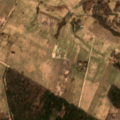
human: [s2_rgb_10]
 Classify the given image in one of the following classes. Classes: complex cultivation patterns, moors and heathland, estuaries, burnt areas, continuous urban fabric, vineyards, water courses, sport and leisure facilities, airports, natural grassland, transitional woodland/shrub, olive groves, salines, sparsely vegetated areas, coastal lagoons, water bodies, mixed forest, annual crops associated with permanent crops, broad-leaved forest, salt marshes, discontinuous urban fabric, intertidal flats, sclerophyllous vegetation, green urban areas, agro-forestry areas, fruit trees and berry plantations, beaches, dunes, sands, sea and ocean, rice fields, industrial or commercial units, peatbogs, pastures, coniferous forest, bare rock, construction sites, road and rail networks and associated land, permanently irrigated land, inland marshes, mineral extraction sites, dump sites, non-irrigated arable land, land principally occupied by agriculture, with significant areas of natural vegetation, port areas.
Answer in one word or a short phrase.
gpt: non-irrigated arable land, pastures, complex cultivation patterns, broad-leaved forest, coniferous forest, mixed forest